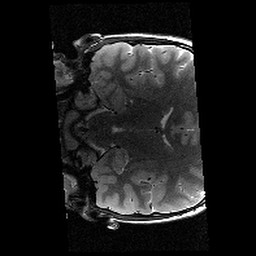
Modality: T2w
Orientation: coronal
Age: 12
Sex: male
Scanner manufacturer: siemens
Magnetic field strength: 3 T
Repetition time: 9.23 s
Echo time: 0.067 s